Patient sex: M
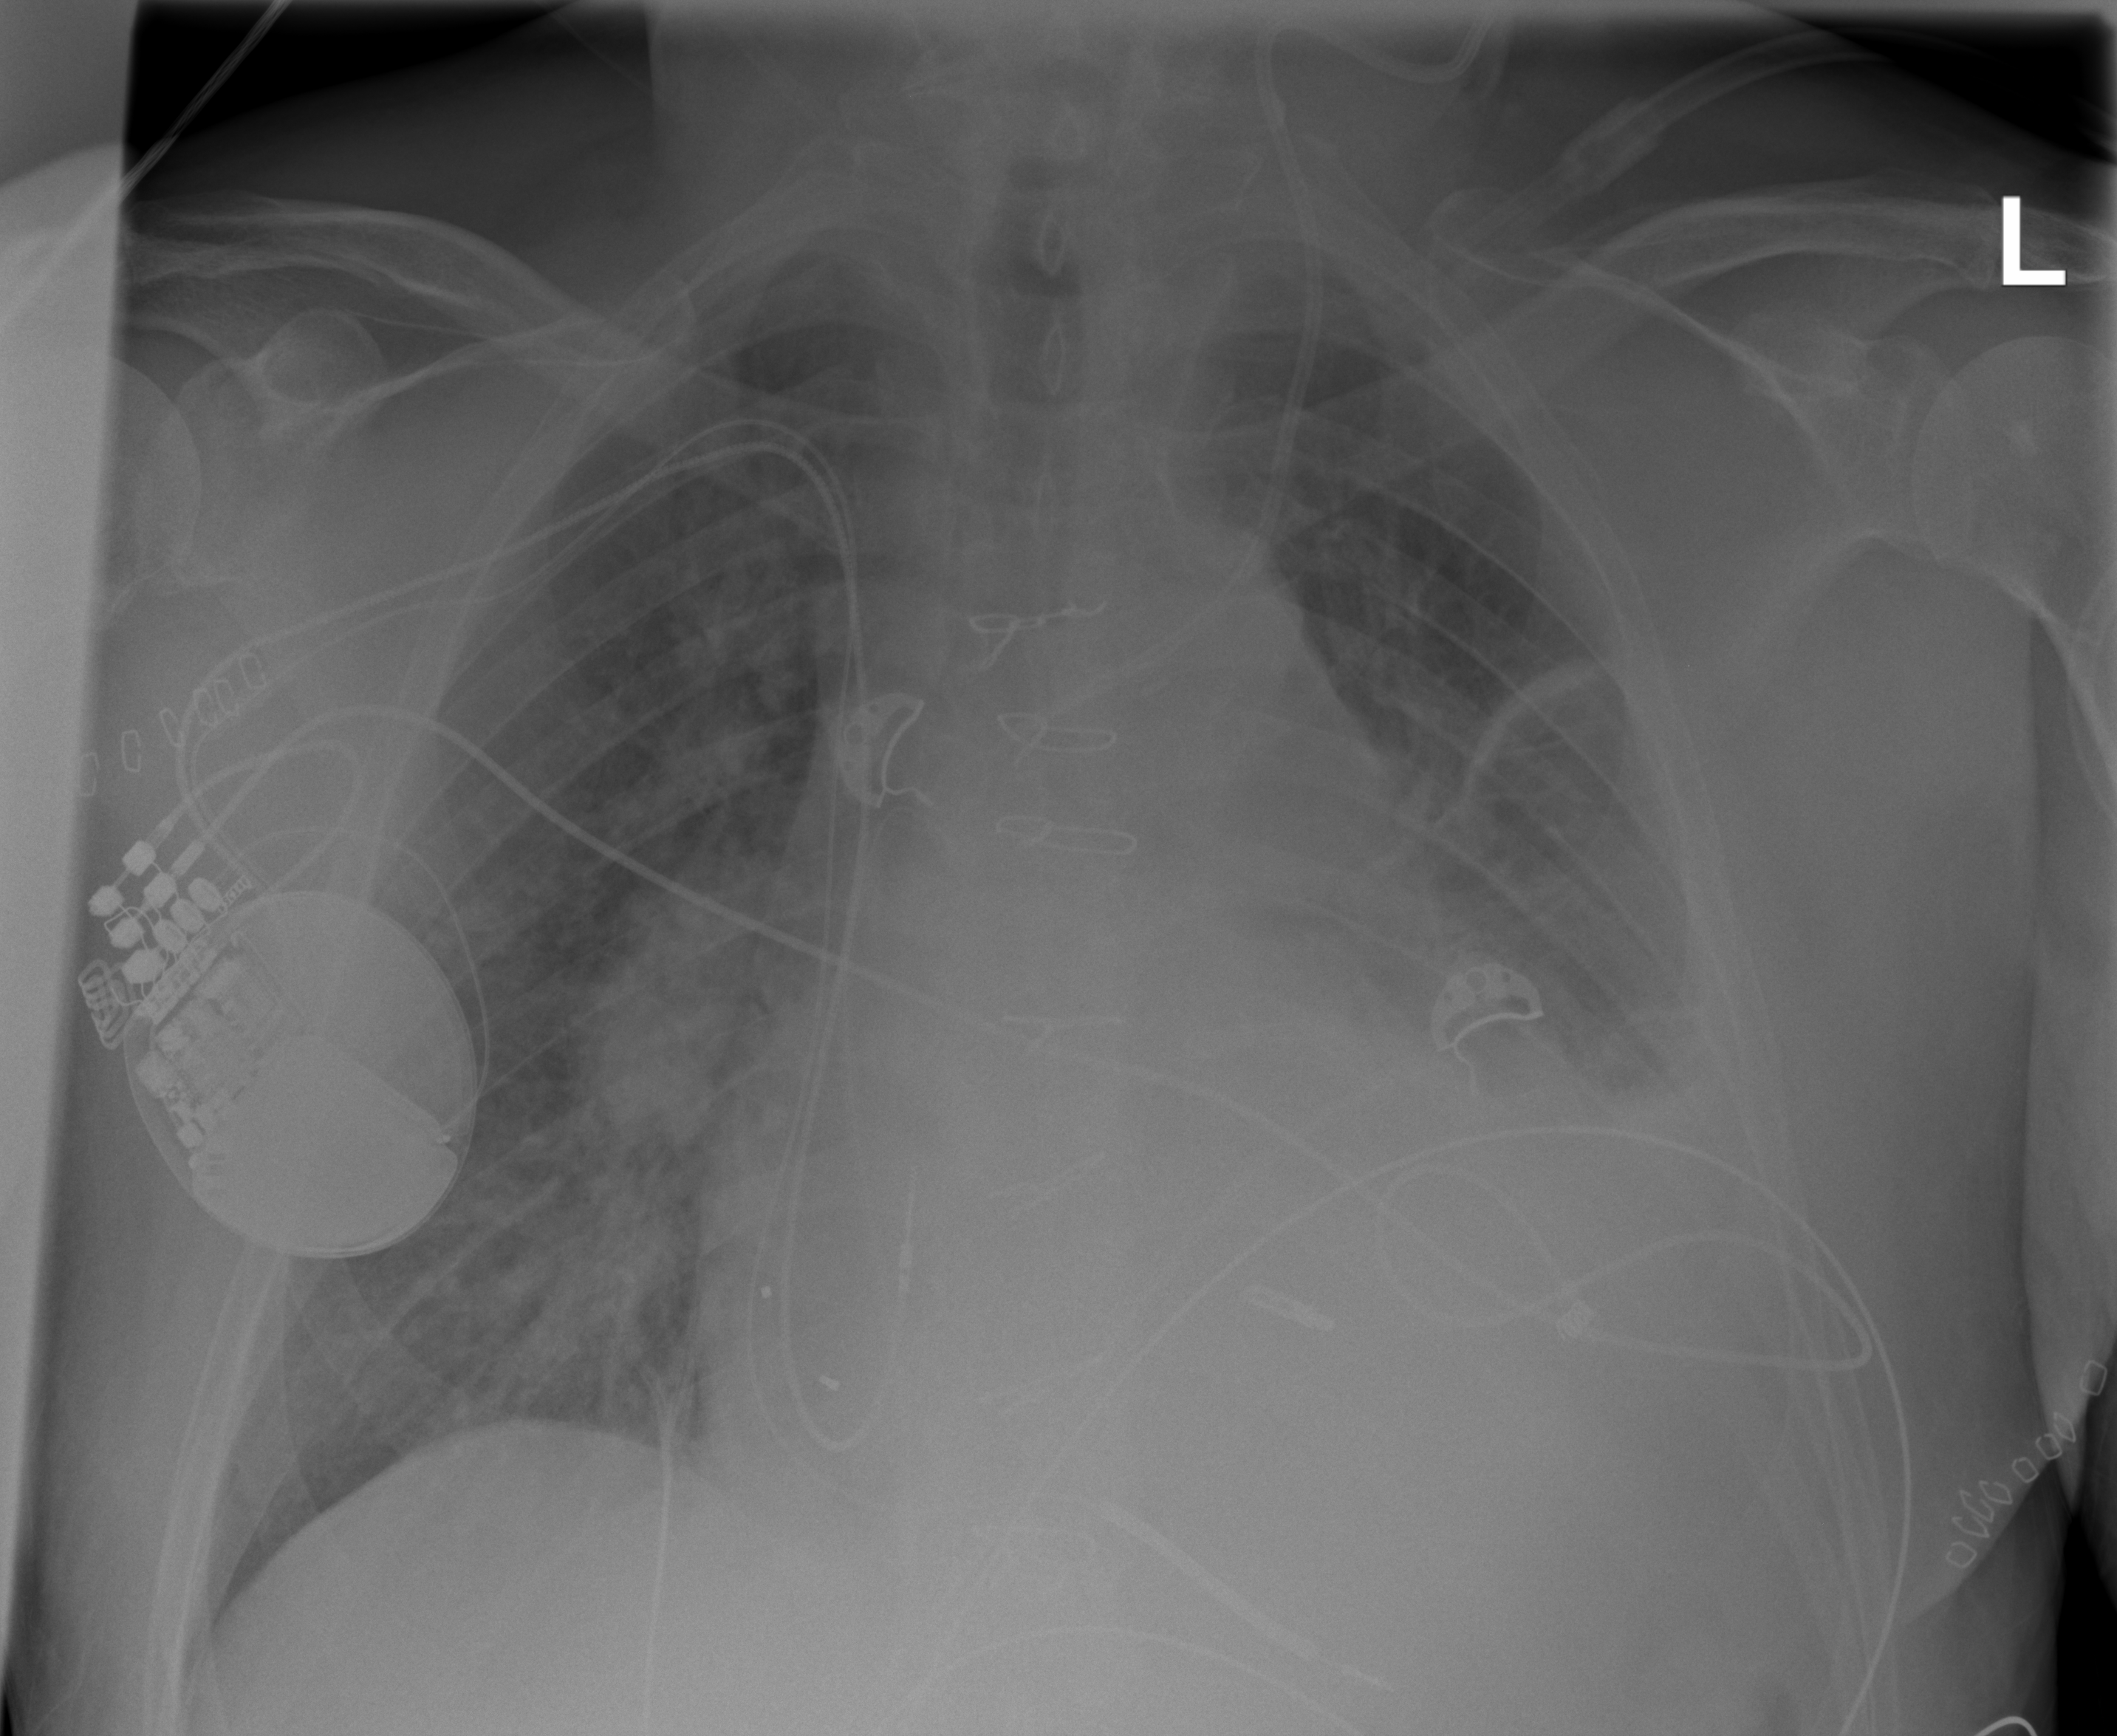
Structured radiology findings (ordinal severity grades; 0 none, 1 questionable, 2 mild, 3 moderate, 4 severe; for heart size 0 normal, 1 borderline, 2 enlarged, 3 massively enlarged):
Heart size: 3
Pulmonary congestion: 2
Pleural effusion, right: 0
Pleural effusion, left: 2
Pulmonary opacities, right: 1
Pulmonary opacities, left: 0
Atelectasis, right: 0
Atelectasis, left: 2